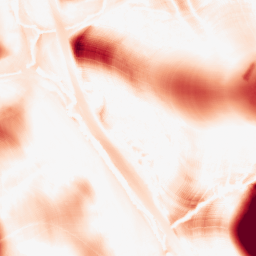
Category: morphological
Decomposition family: tophat
Decomposition parameters: size: 50
mode: white
Upsampling method: quintic
Upsampling parameters: scale: 8
Upsampling scale: 8